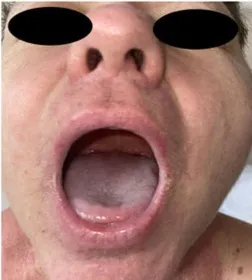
Skin process dynamics. (B) On day 11, previously erosive surfaces were epithelialized, and residual desquamation and depigmentation were present in the previously affected areas.
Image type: medical_photograph (oral_photograph)